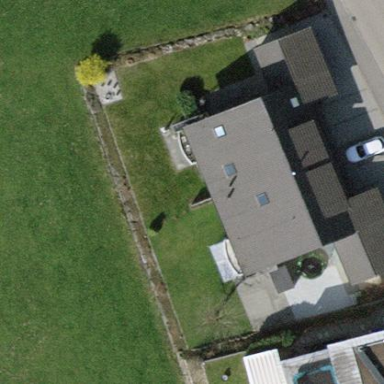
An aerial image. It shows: Semi-detached house.